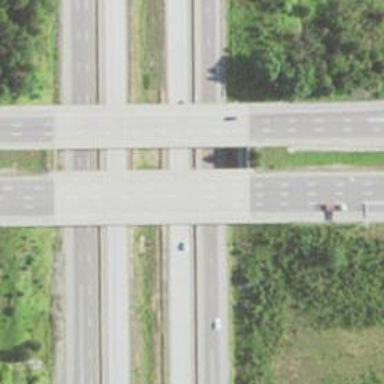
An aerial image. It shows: Trunk highway with bridge.